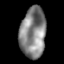
Tissue: lung
Cell type: Myeloid cells
Senescence score: 0.1876
Nuclear area (px): 1272
Mean DAPI intensity: 132.903